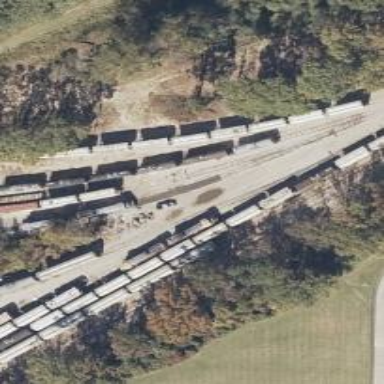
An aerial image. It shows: Railway spur service.